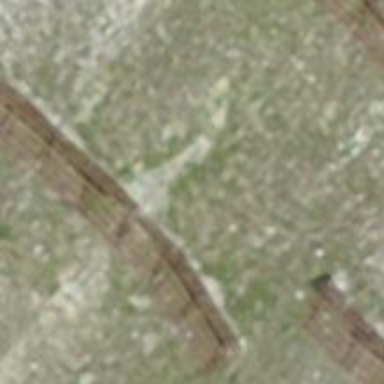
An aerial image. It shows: Snow fence.